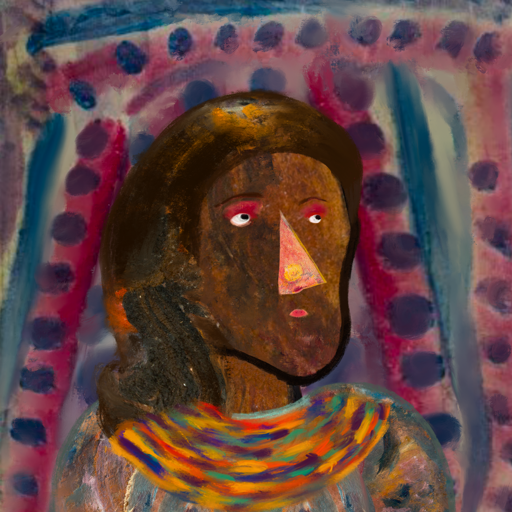
Background: HillGirl, Head And Neck Side: Mosgoul, Face Side: Irani, Bust: Boggyland, Hair Side: Gypsy_Queen, Head Accessory: Blank, Second Necklace: An_Impression_2, Necklace: Blank, Baby: Blank